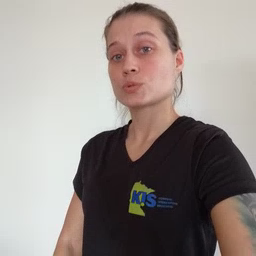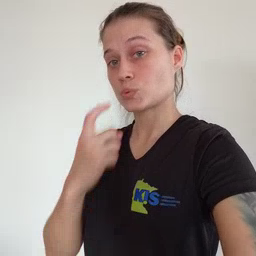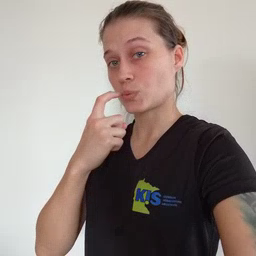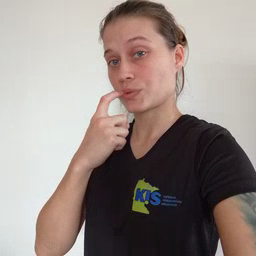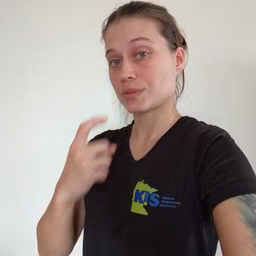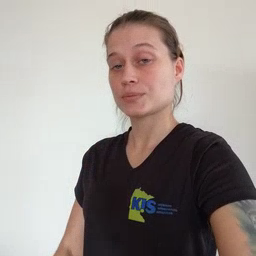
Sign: tooth